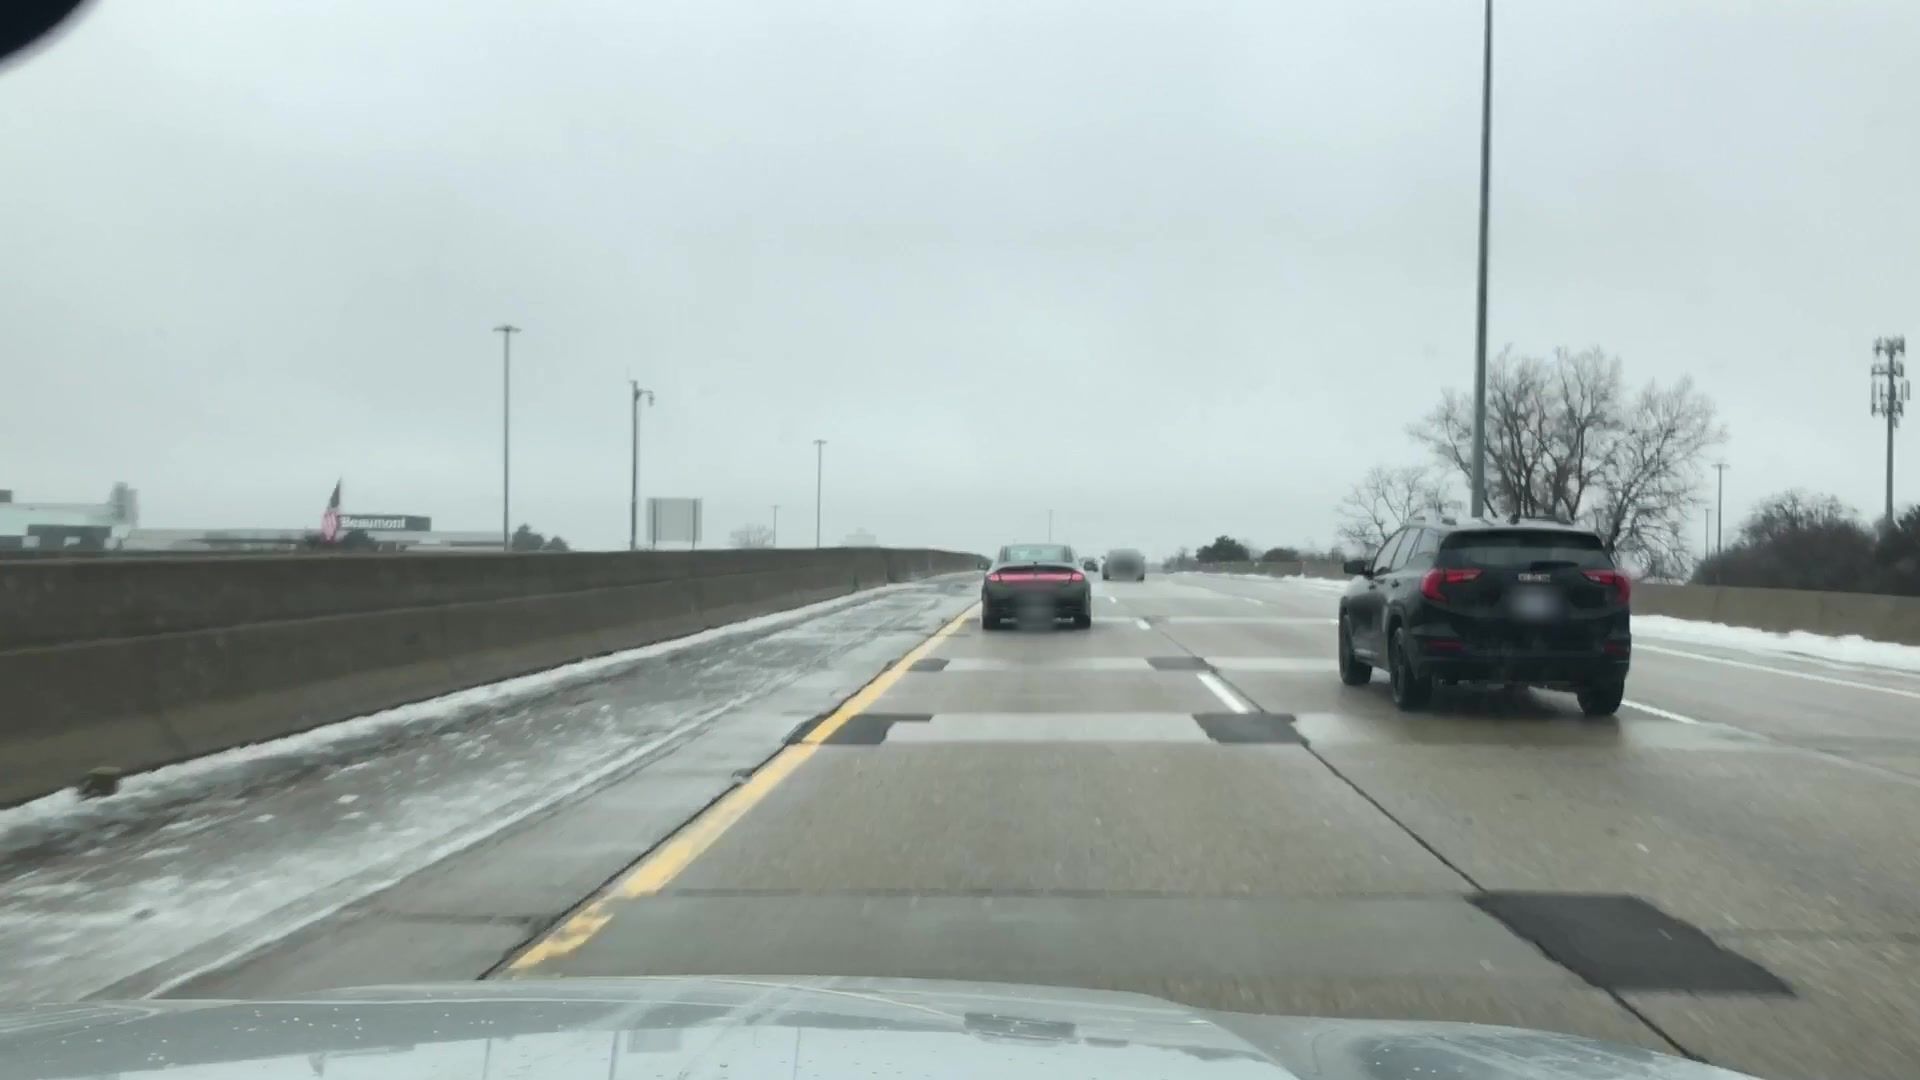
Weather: snowy
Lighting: day
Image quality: good
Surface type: driving surface
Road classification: motorway
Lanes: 3
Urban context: suburban or peri-urban
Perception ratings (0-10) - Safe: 4.98, Lively: 3.67, Beautiful: 2.89, Boring: 5.47, Depressing: 6.44, Wealthy: 1.82